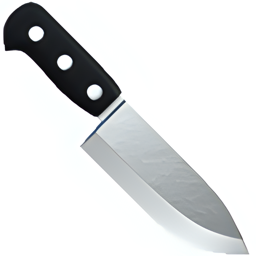
Name: hocho
Emoji: 🔪
Group: Food & Drink
Sub-group: dishware